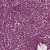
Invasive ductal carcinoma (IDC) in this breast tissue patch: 1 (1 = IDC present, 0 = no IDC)